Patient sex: M
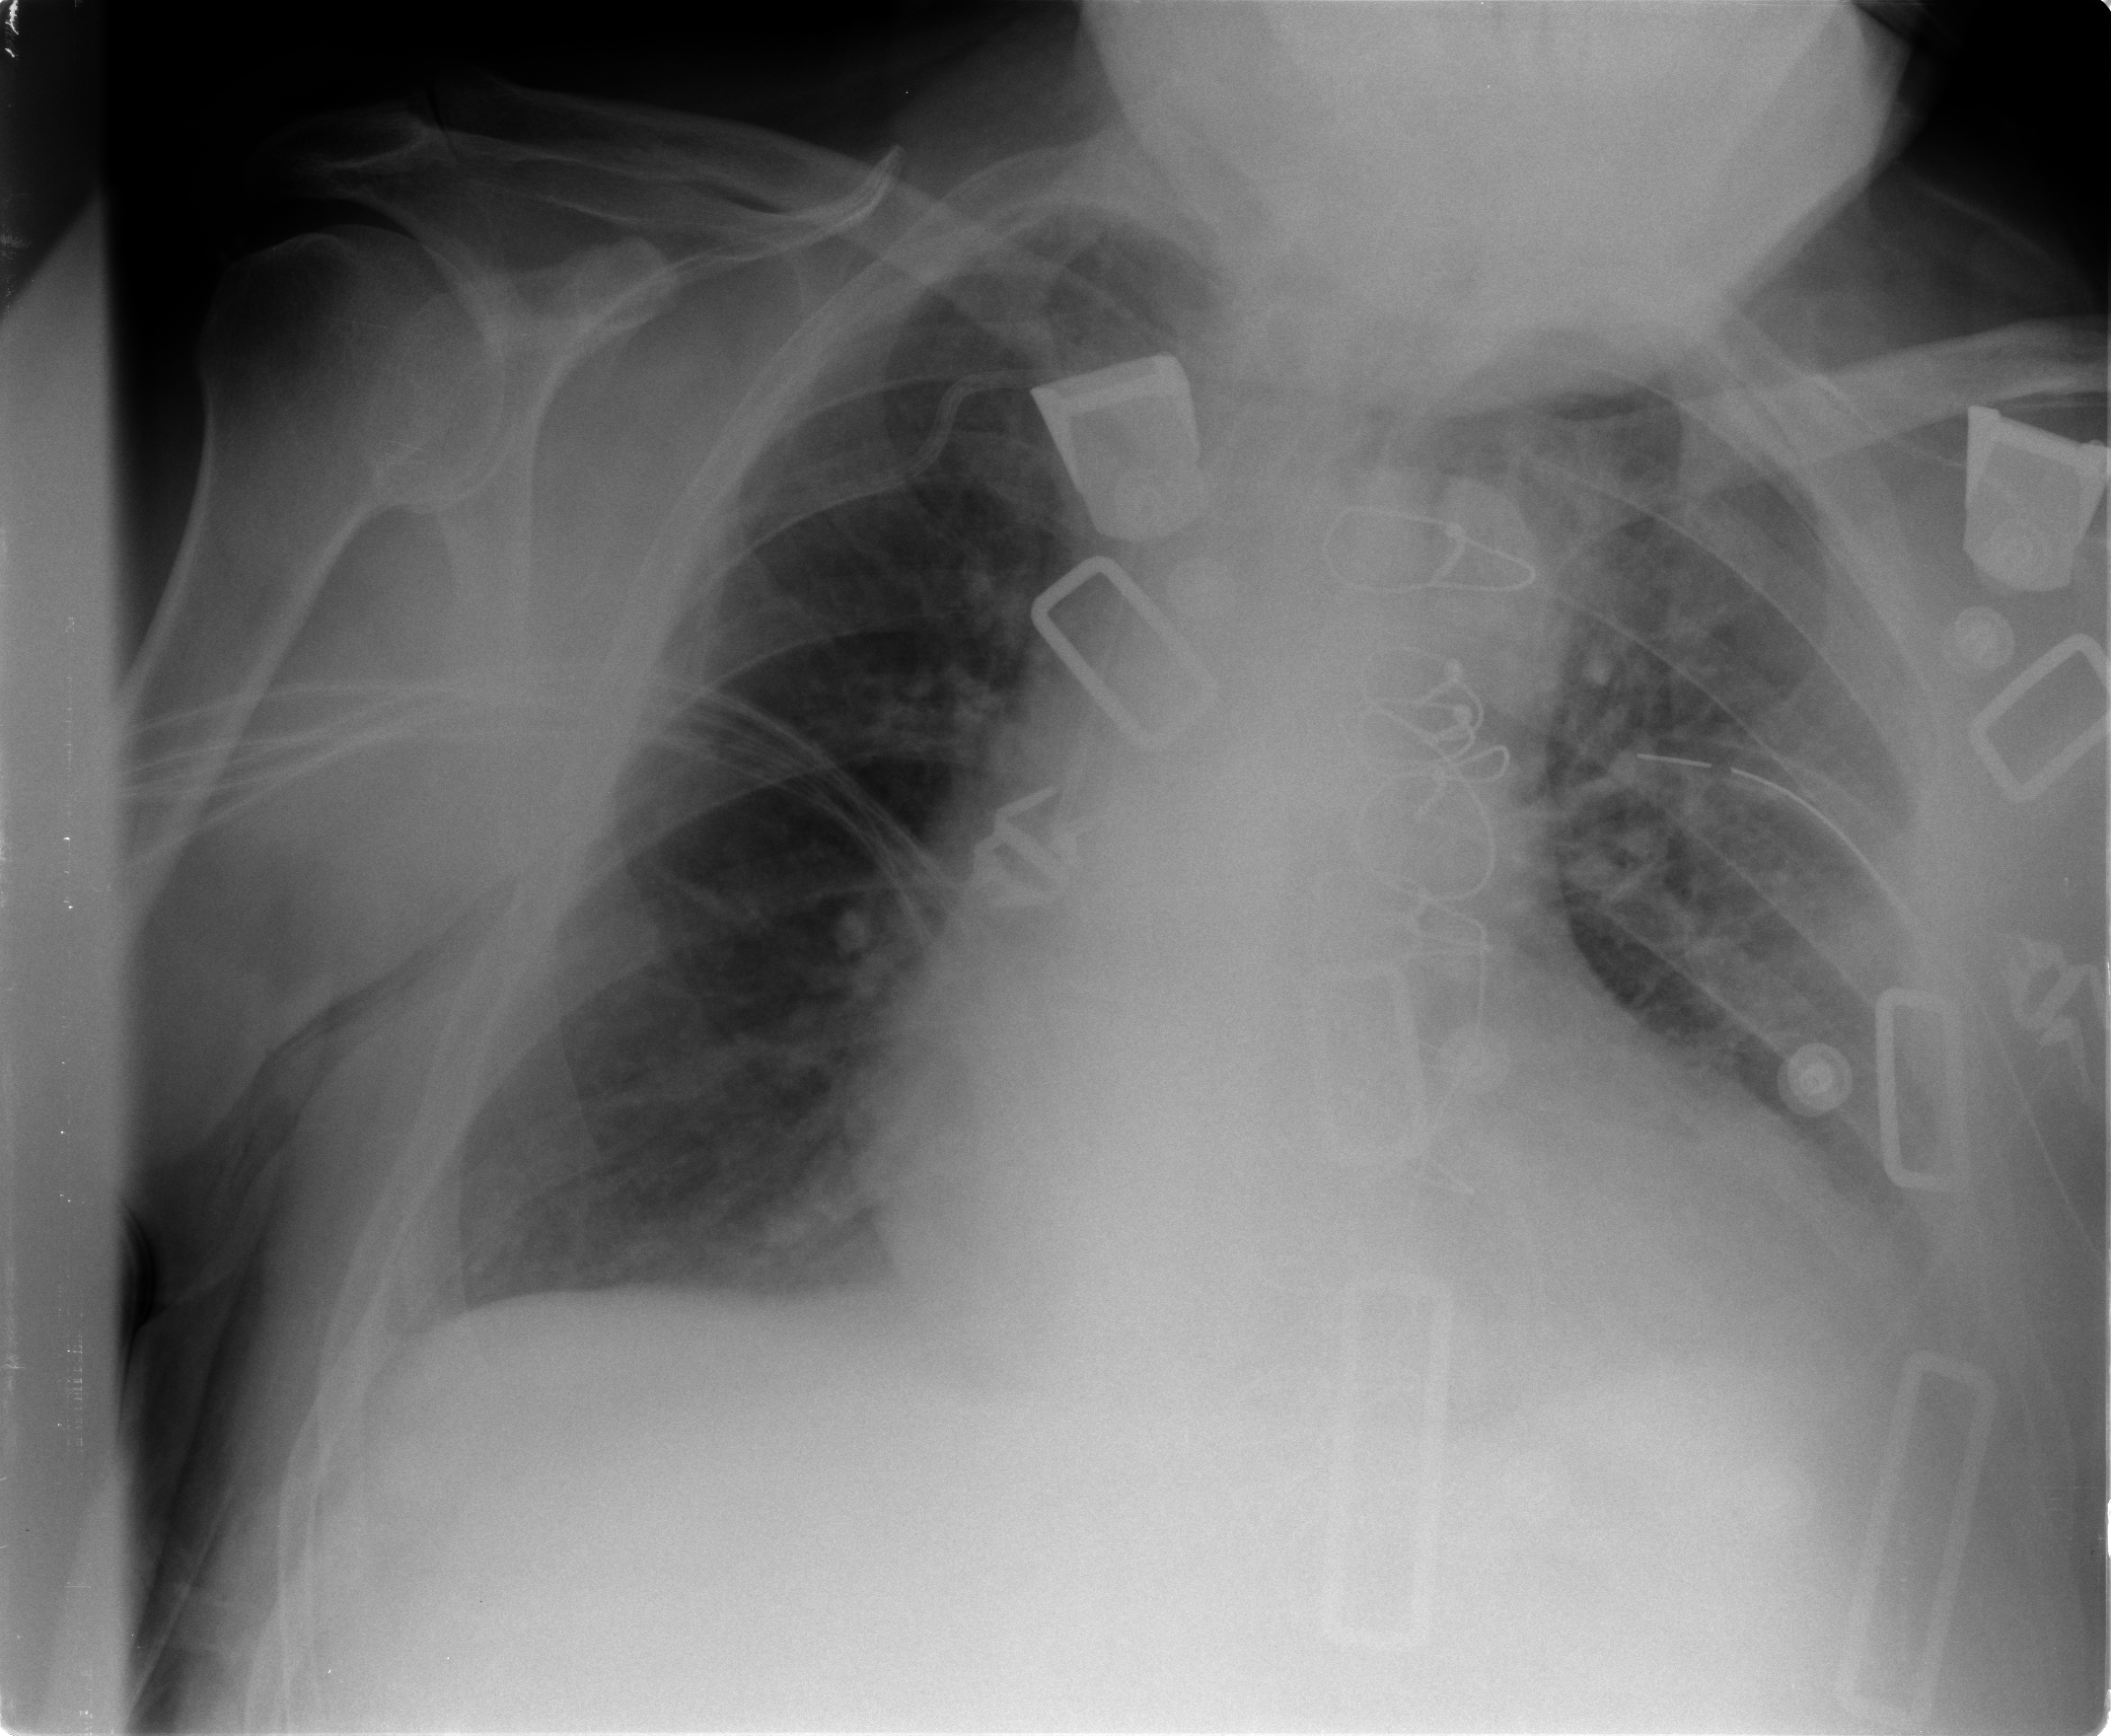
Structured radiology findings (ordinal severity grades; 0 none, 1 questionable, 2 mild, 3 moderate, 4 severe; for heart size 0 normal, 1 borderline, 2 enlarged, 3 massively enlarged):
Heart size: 2
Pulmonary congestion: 2
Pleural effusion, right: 0
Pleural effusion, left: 2
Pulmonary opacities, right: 0
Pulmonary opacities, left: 2
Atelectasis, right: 2
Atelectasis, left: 2